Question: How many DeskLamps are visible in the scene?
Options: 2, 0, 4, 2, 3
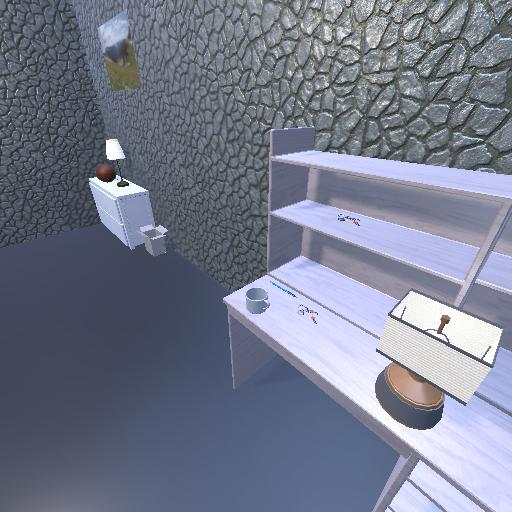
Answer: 2